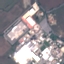
Land use / land cover class: Industrial